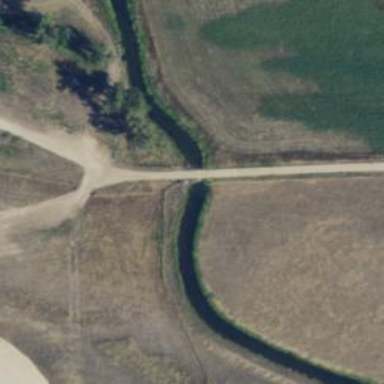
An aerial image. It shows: Culvert tunnel for canal irrigation service.